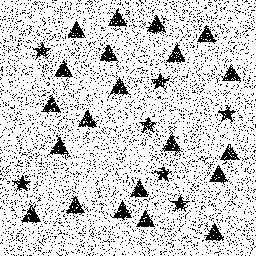
Squares: 0
Triangles: 21
Stars: 7
Total shapes: 28